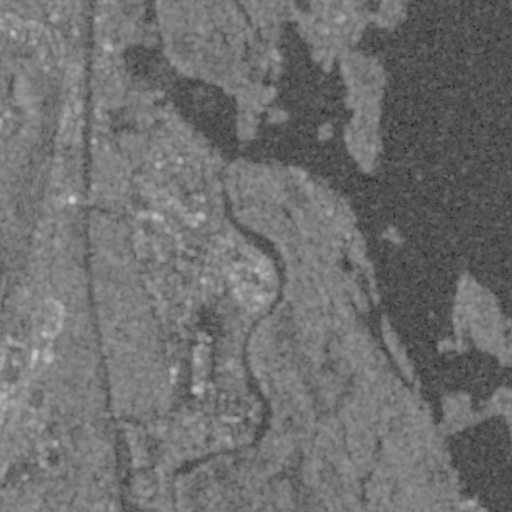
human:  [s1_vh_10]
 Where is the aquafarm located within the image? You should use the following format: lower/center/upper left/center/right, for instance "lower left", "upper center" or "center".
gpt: The aquafarm is located in the upper right of the image.
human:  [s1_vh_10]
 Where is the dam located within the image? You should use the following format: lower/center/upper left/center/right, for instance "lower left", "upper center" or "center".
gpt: The dam is located in the center of the image.
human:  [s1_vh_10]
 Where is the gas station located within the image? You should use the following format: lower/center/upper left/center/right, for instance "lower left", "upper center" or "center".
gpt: The gas station is located in the lower left of the image.
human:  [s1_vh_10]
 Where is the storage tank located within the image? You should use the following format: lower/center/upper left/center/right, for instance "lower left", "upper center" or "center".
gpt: The storage tank is located in the lower left of the image.
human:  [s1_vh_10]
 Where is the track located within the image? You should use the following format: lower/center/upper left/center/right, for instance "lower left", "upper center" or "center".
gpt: The track is located in the lower left of the image.
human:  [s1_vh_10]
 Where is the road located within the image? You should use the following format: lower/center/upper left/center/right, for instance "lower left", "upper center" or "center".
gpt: There is no road in the image.

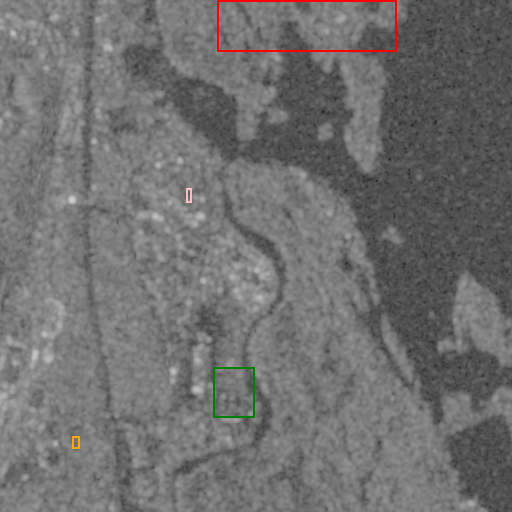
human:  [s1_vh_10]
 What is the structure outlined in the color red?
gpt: The structure outlined in red is an aquafarm.
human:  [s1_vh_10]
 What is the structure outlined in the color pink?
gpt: The structure outlined in pink is a park.
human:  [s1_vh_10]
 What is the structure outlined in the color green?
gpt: The structure outlined in green is a parking lot.
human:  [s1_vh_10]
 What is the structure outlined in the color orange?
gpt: The structure outlined in orange is a track.
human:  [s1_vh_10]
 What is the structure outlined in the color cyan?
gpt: There is no cyan outline.